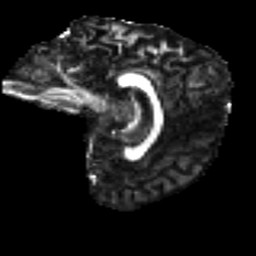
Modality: FA
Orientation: sagittal
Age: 32
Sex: male
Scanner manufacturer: ge
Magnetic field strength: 3 T
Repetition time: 7.8 s
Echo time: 0.0609 s